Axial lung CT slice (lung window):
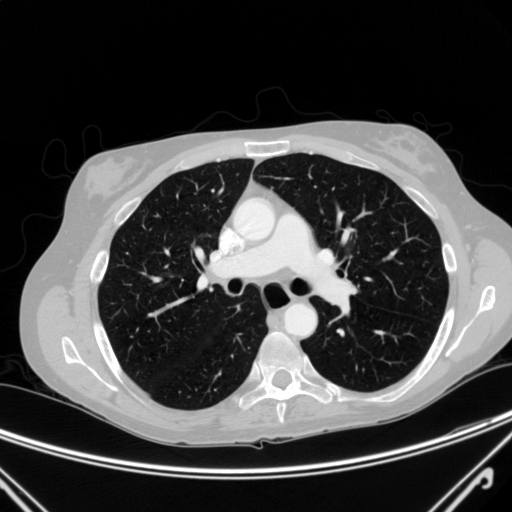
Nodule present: no